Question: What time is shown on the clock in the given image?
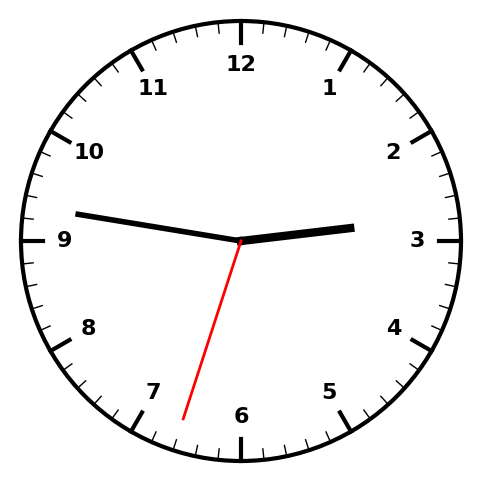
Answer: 02:46:33